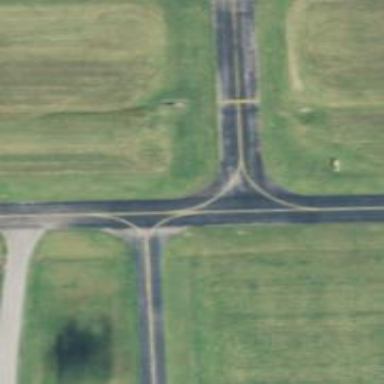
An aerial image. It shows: Image of taxiway at airport.